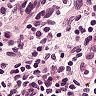
Metastatic tissue present: no